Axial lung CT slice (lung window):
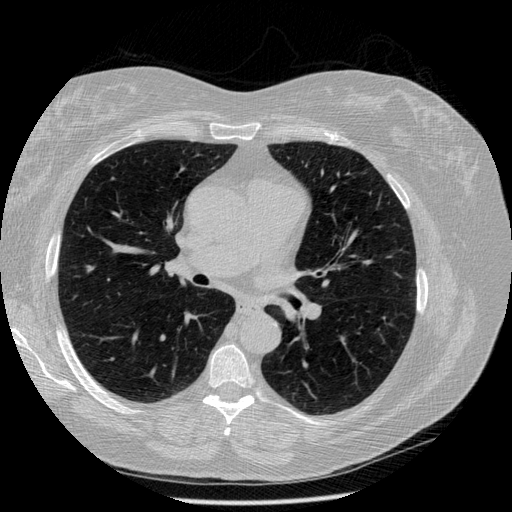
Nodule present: no